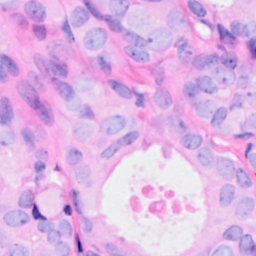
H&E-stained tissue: Breast